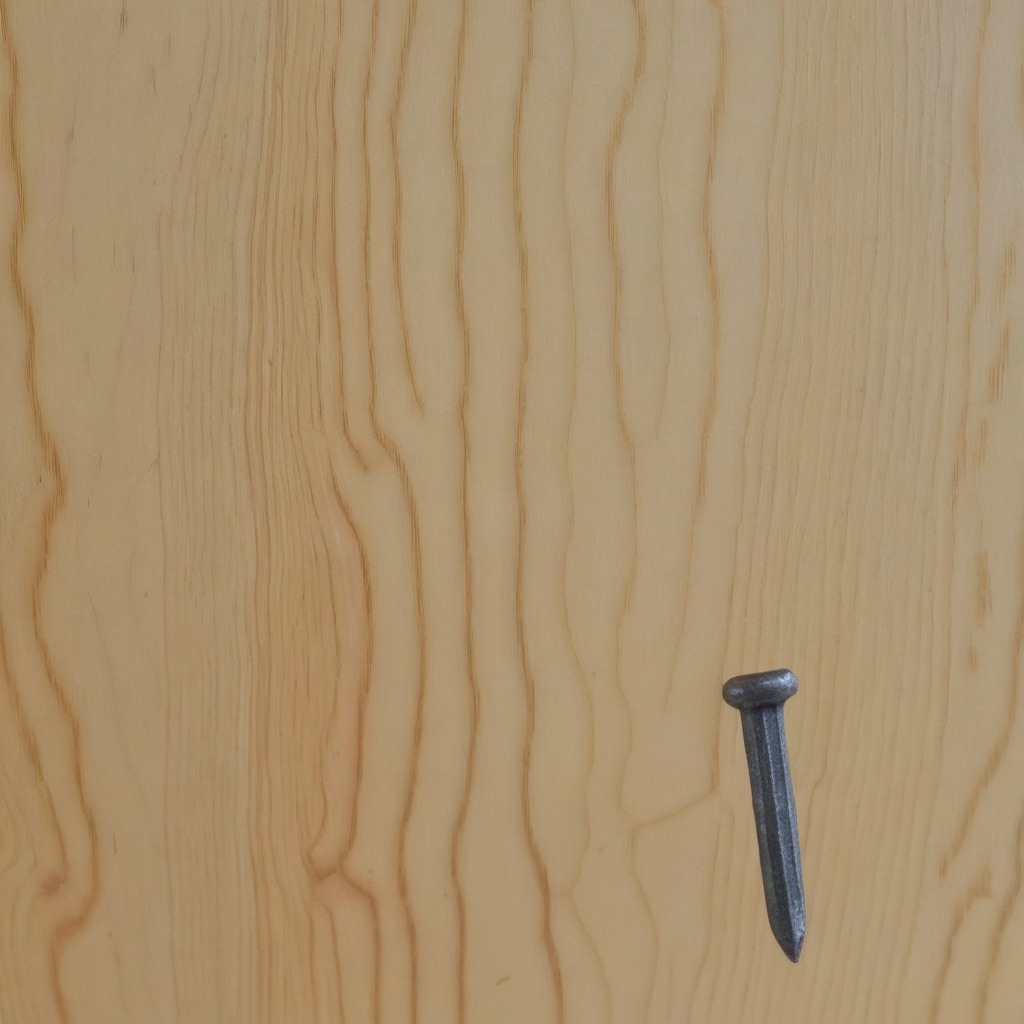
An iron nail is lying on a plywood surface in a paint workshop lit by afternoon window light.